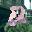
Label: 2